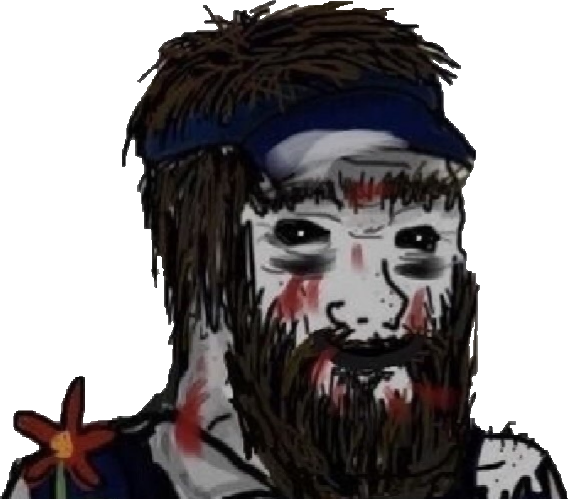
Label: 5_Doomer